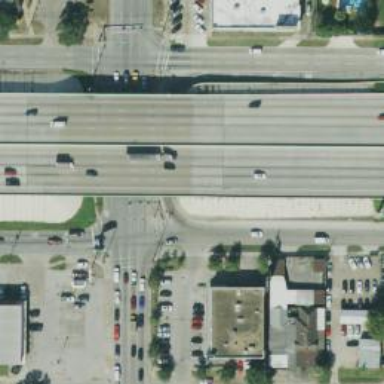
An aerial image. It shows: Frontage road that is classified as secondary link.